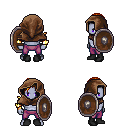
a pixel art fantasy rpg character, male body template, dark elf, purple skin, gold arm armor, magenta pants, light blonde long bangs hairstyle, cloth hood, black shoes, shield, four views (front, back, left, right), 2x2 character sprite sheet, small pixel art, hard edges, no anti-aliasing